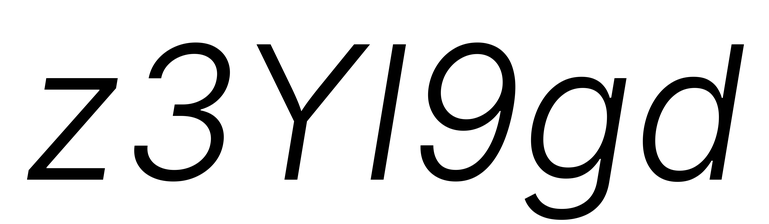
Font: Inter-Italic_Light_Italic